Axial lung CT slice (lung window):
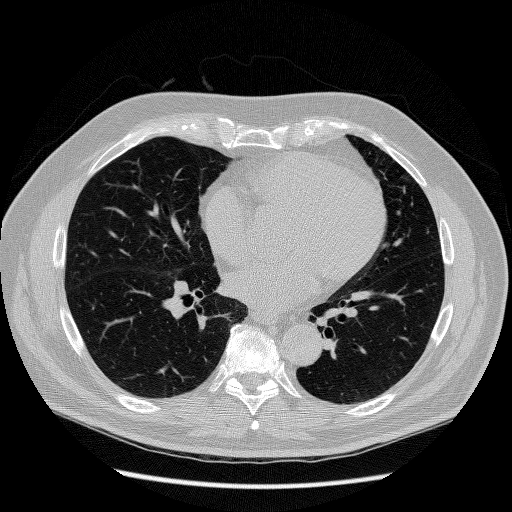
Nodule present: no